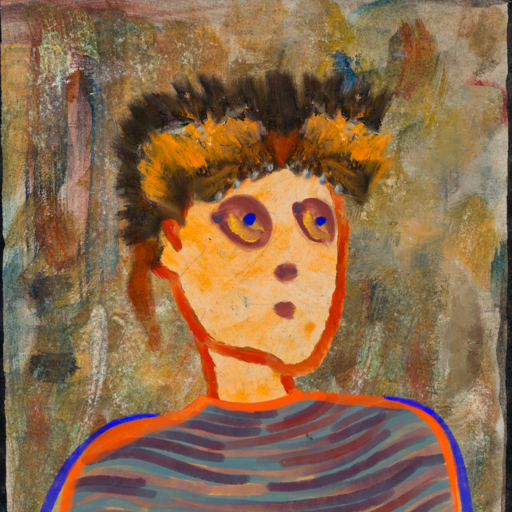
Background: Pipe, Head And Neck Side: Experience, Face Side: Mother_And_Son_Son, Bust: Experience, Hair Side: Blank, Head Accessory: Gypsy_Queen, Second Necklace: Blank, Necklace: Blank, Baby: Blank